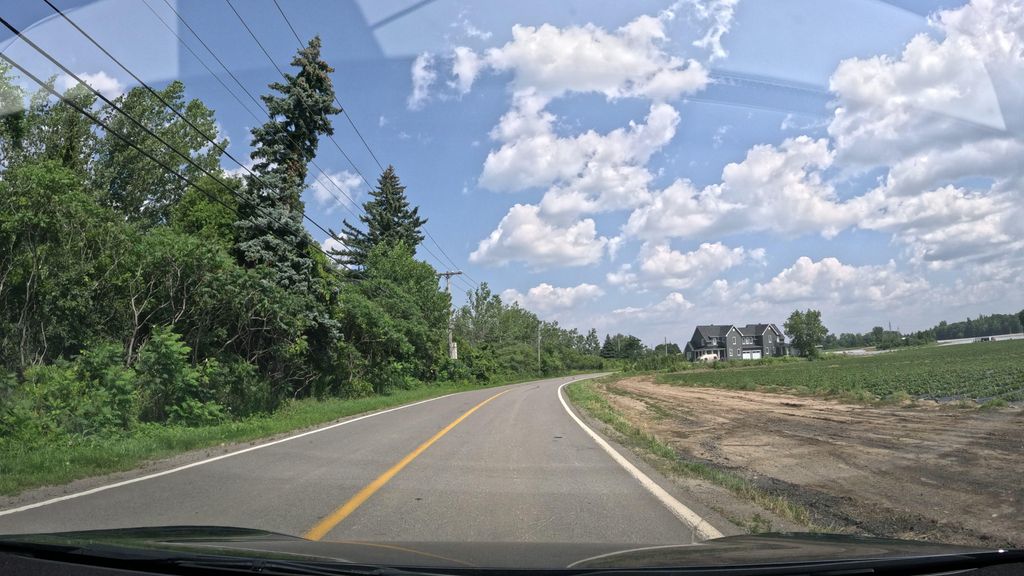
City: montreal